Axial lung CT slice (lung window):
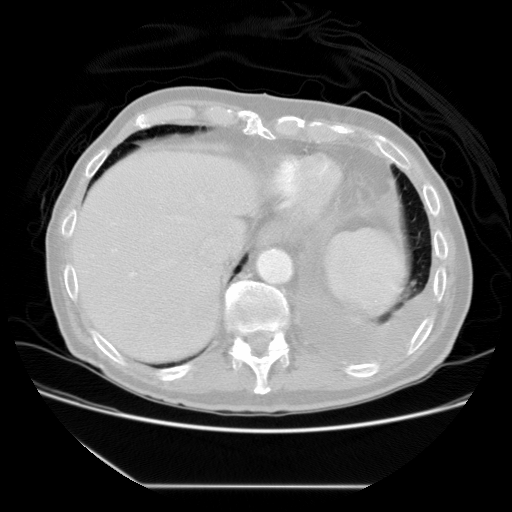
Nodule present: no